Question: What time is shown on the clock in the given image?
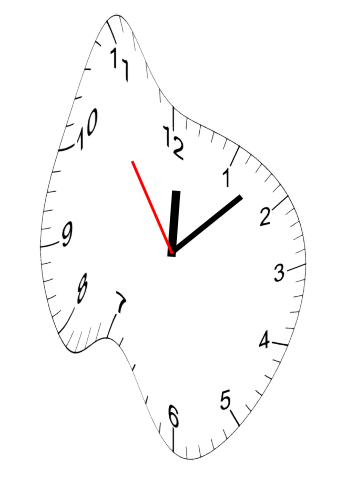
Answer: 12:07:54